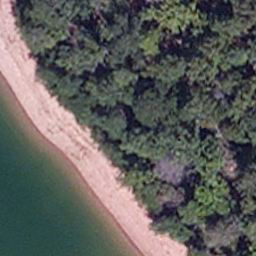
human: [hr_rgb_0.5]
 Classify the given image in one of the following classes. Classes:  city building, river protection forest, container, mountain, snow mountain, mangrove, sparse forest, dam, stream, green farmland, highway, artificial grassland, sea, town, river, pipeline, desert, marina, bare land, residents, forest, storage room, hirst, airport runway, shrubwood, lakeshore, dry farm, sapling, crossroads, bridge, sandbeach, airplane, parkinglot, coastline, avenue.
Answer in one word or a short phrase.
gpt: lakeshore